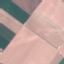
Land use / land cover class: AnnualCrop